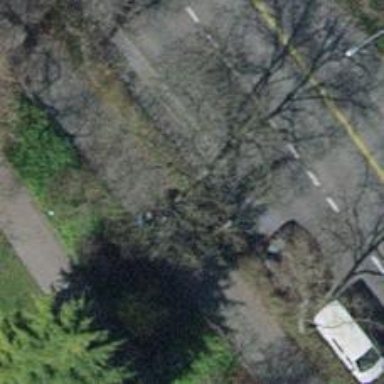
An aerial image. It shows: Tree-lined avenue.